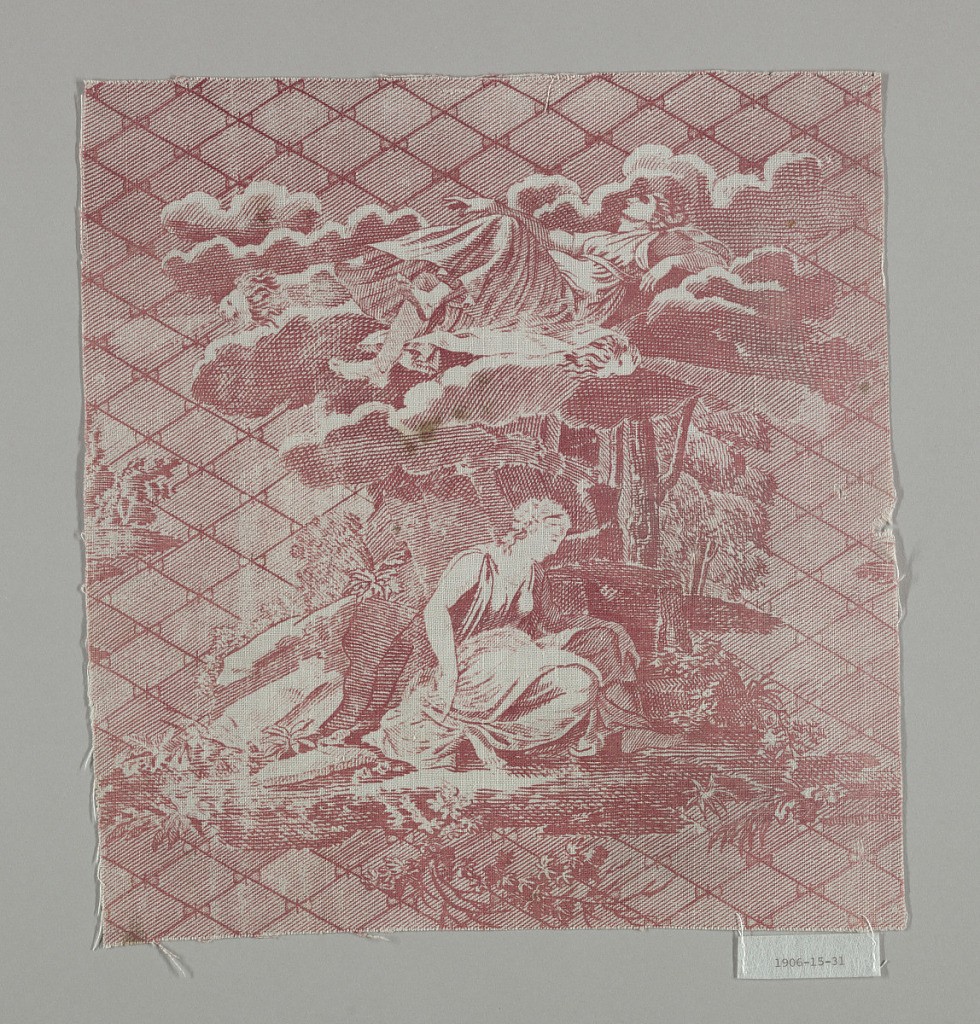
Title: Fragment
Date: ca. 1815
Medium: cotton Technique: printed on plain weave; red
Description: Fragment shows a vignette of a woman in classical dress seated beneath a tree near a rocky outcropping. Above her is a reclining figure in a cloud. The background is a diamond-shaped lattice. In red on a white ground.